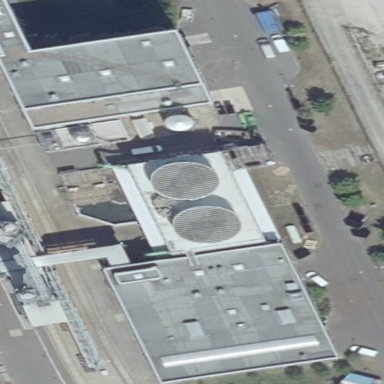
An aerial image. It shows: Industrial building.